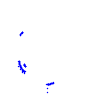
Particle: pion